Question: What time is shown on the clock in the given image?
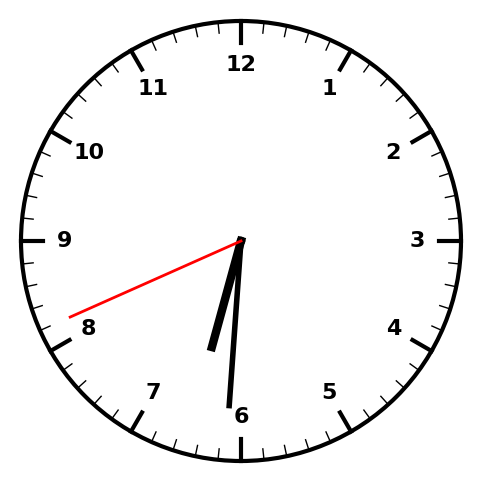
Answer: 06:30:41